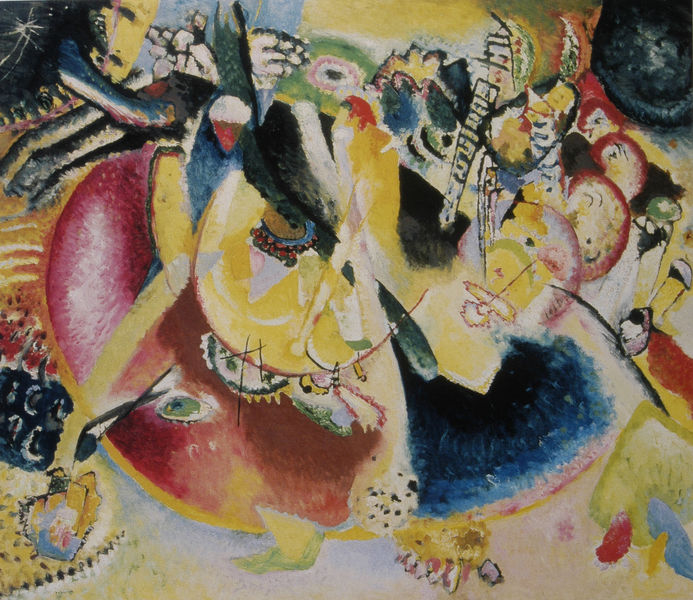
Titel: Improvisation mit kalten Formen
Künstler: Wassily Kandinsky
Standort: Moskau
Institution: Tretjakow-Galerie
Schlagwörter: blau, dunkel, wolken, gelb, grün, komposition, hell, orange, schwarz, rot, tanz, auge, rund, abstrakt, flächen, modern, linien, figuren, punkte, kreise, tropfen, kandinsky, ballung, sprenkel, zentrierung